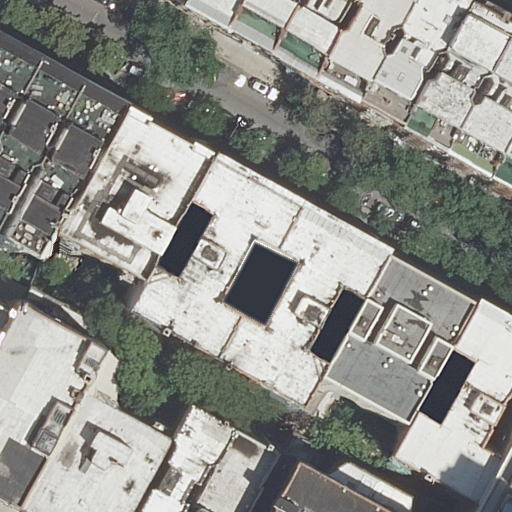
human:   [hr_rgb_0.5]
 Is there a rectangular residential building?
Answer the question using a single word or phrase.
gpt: yes

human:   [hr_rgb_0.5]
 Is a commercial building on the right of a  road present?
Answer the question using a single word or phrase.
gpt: no

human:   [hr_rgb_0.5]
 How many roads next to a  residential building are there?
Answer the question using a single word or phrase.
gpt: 4

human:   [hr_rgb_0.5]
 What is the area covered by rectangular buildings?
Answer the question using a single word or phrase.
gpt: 360m2

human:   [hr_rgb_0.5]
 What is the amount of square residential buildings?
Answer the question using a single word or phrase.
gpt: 0

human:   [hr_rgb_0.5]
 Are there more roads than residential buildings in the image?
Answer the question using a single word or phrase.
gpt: no

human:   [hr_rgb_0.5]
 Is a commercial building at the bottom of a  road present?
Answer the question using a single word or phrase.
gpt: no

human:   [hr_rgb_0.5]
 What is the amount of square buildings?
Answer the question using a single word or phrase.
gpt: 0

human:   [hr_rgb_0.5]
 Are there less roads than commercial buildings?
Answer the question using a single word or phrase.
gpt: no

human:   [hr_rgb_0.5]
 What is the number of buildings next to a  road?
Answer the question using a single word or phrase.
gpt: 24

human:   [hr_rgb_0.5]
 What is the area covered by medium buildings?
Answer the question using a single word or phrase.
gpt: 2536m2

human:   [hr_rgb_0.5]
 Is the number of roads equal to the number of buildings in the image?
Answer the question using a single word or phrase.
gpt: no

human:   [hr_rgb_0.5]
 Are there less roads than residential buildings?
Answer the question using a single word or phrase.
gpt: yes

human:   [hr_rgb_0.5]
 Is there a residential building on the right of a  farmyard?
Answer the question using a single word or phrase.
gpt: no

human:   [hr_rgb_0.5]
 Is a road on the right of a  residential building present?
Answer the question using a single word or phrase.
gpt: yes

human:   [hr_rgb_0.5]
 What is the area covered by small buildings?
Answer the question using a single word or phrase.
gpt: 181m2

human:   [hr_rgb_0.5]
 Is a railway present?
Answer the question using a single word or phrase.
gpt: no

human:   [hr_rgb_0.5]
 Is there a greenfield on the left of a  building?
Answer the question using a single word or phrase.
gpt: no

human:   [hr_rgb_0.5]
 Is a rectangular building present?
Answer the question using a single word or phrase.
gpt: yes

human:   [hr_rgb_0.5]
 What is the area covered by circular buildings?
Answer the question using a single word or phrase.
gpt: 0m2

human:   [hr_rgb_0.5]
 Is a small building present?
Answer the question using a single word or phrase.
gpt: yes

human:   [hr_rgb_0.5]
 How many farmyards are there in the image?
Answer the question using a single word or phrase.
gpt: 0

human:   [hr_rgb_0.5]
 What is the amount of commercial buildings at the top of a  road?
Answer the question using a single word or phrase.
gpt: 0

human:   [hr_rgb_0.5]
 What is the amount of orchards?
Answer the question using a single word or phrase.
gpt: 0

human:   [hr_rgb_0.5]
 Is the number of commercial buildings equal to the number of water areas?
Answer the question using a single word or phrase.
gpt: yes

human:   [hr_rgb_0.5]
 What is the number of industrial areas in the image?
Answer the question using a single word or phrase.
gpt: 0

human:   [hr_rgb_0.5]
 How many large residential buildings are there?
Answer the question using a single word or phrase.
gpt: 5

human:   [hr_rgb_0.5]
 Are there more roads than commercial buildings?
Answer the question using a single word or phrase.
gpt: yes

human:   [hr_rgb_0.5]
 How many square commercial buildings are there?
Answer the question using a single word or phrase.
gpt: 0

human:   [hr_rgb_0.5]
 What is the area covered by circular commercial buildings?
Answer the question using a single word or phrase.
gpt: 0m2

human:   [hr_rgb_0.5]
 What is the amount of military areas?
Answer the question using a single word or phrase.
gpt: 0

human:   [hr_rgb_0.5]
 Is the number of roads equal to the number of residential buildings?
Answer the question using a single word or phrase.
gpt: no

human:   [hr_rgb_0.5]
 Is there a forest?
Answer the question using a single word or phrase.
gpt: no

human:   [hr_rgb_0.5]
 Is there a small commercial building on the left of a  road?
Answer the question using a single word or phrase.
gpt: no

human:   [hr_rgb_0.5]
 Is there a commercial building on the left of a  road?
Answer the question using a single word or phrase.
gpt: no

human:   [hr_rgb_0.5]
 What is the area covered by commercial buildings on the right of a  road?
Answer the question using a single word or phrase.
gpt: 0m2